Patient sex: M
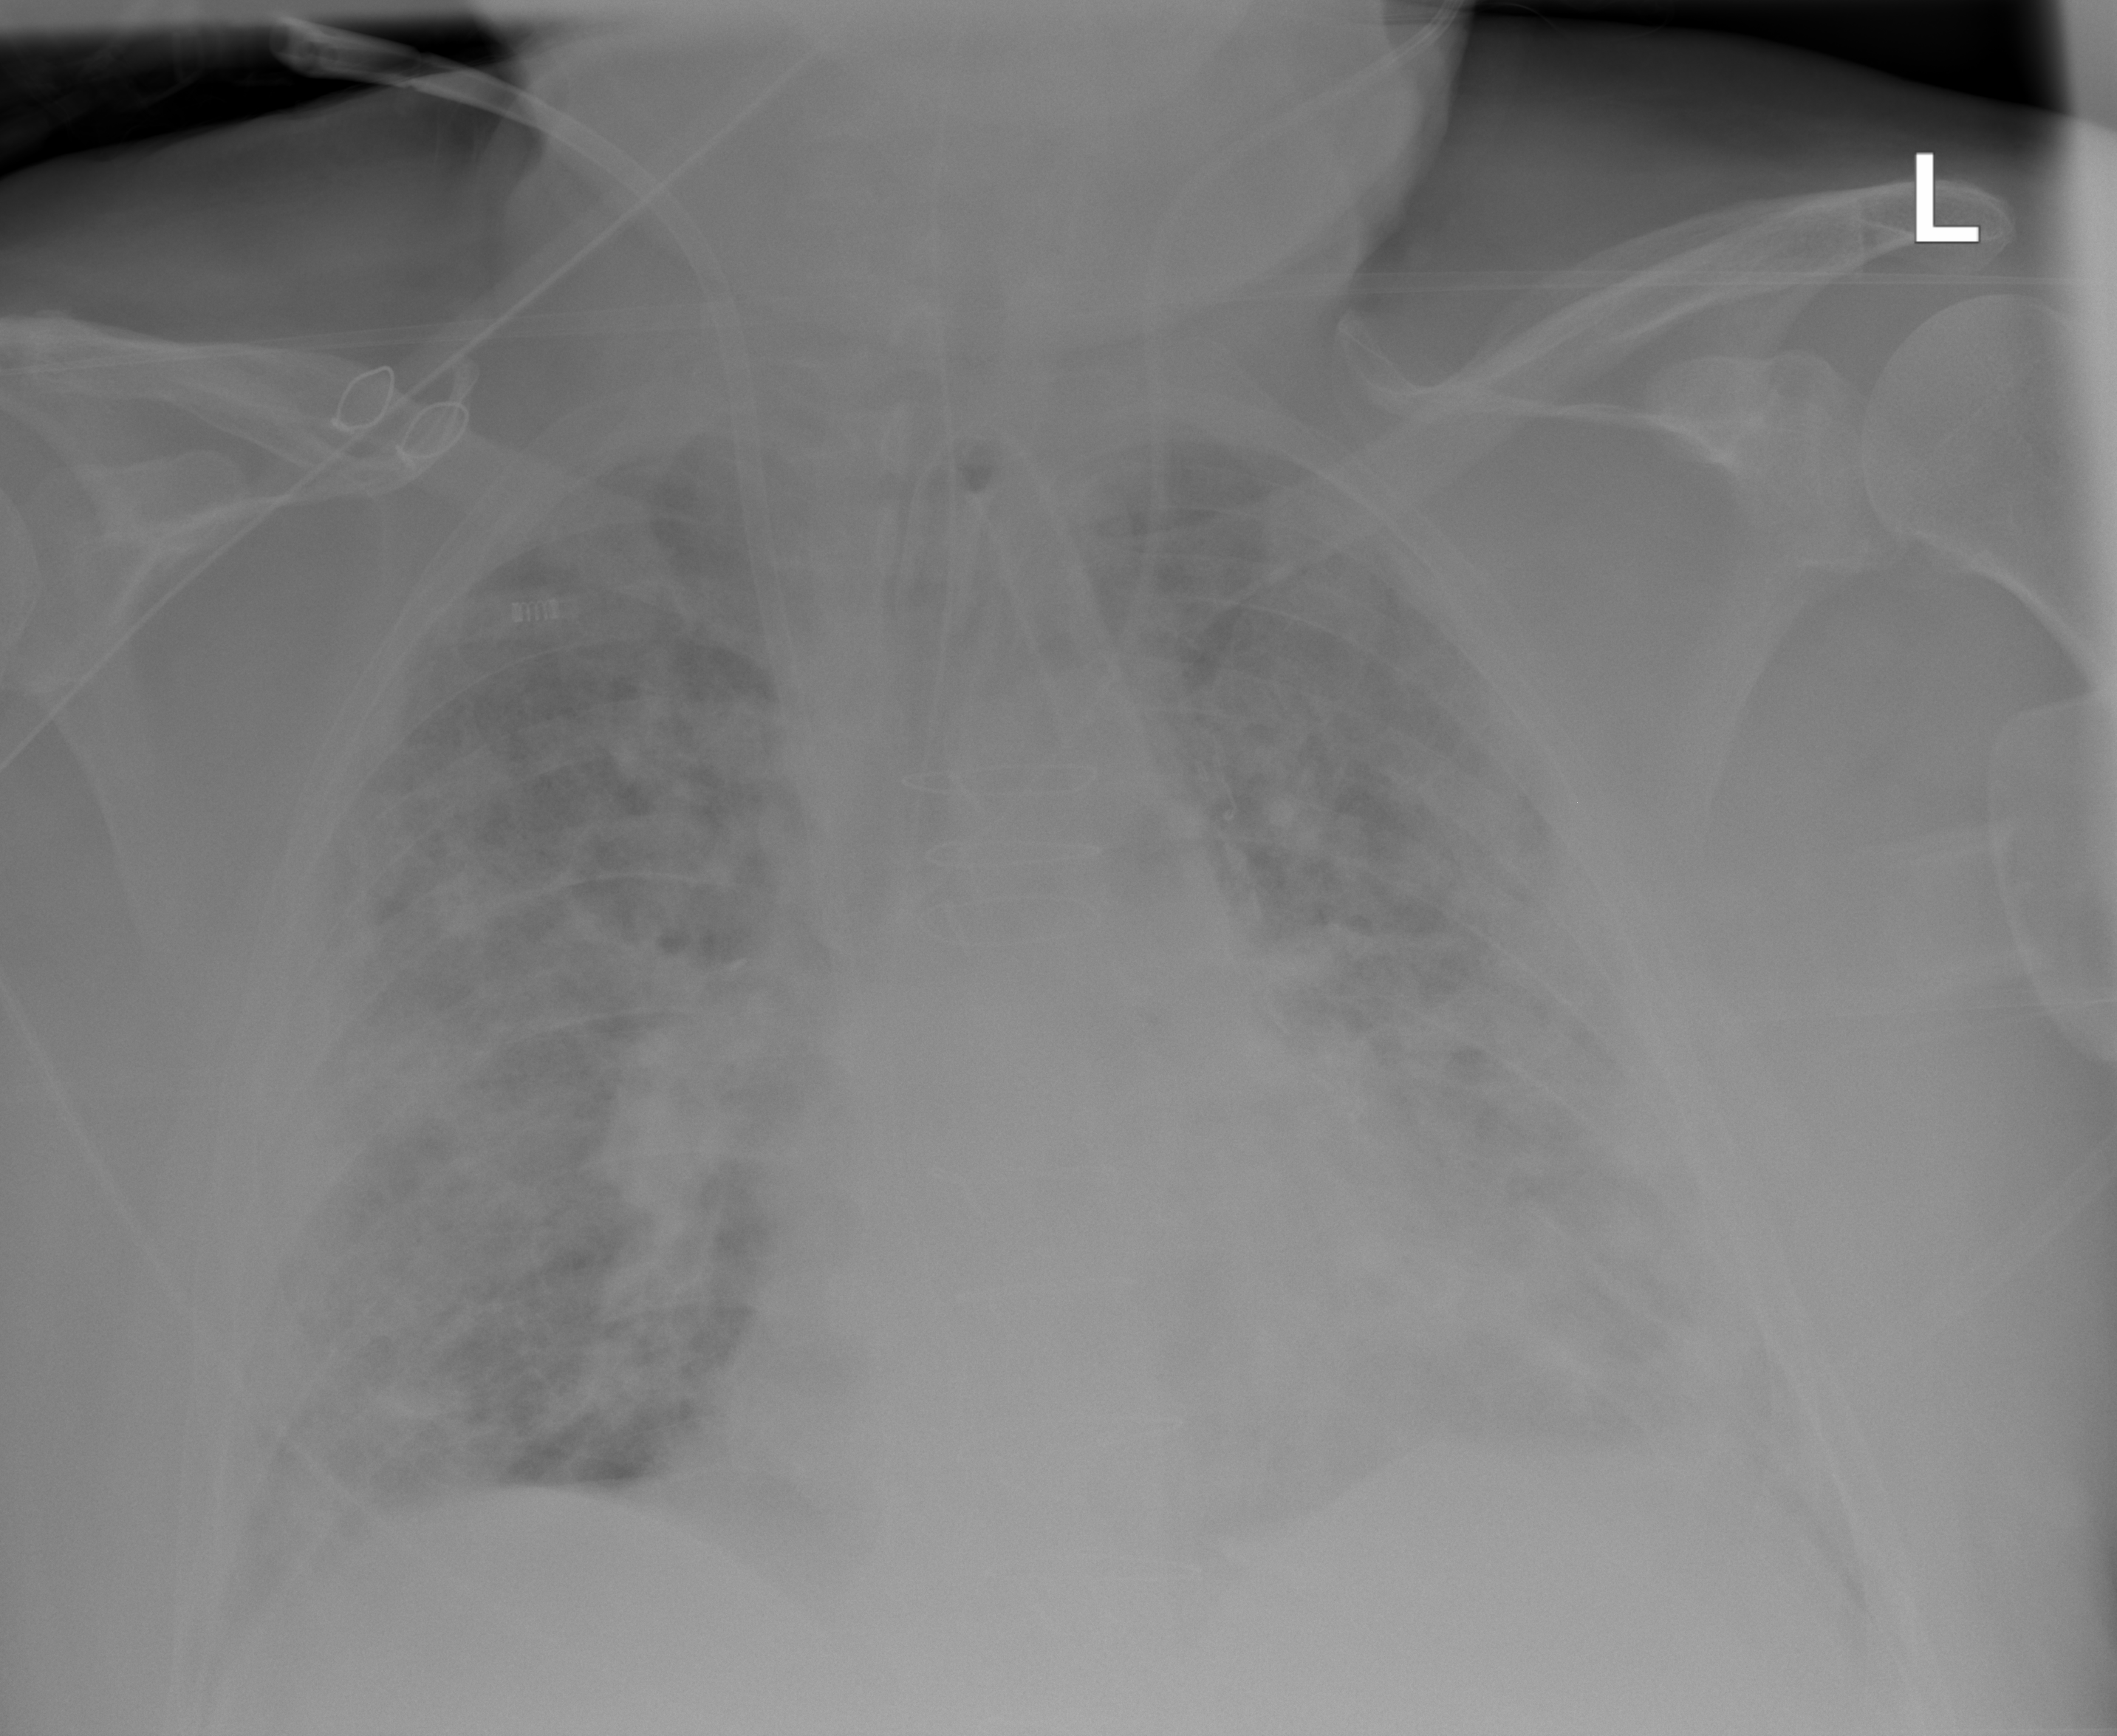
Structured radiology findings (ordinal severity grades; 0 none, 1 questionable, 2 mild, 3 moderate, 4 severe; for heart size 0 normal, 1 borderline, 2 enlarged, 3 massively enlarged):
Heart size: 1
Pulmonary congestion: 0
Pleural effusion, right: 2
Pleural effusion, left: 2
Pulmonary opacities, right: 4
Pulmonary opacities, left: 4
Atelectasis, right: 3
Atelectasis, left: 3